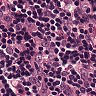
Metastatic tissue present: no